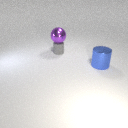
small gray rubber cylinder below large purple metal sphere